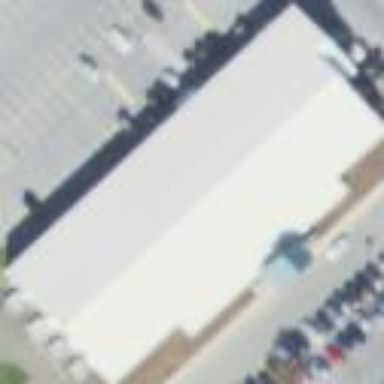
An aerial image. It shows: Building.